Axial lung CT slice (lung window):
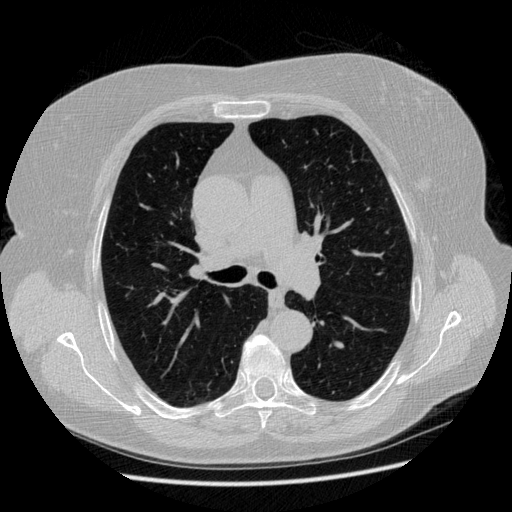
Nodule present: no